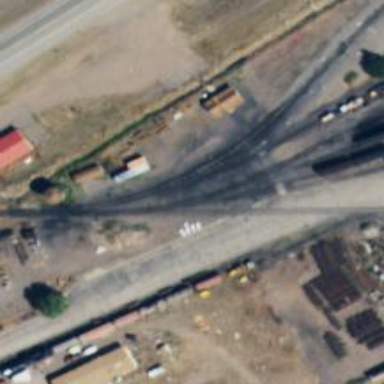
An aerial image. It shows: Preserved rail siding in service.